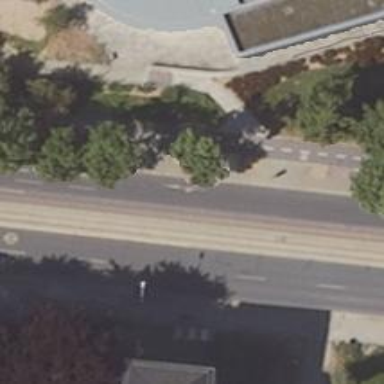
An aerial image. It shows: Tram stop position for public transport.